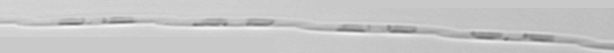
Label: Pseudo-nitzschia